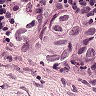
Metastatic tissue present: yes